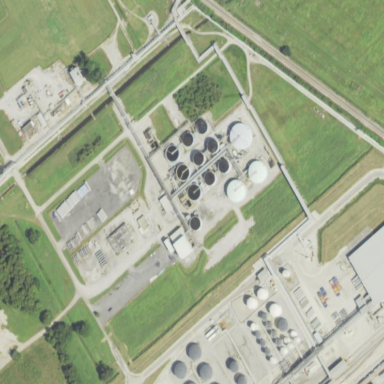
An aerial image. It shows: View of wastewater plant.